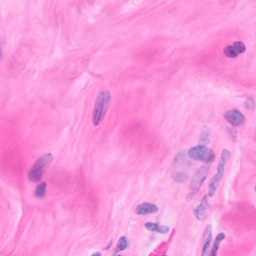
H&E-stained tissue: Breast